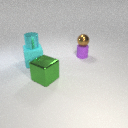
small brown metal sphere above small purple rubber cylinder